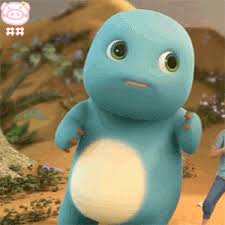
Label: nailong